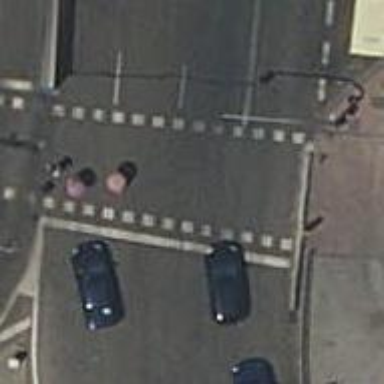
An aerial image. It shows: Road with traffic signals.